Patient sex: F
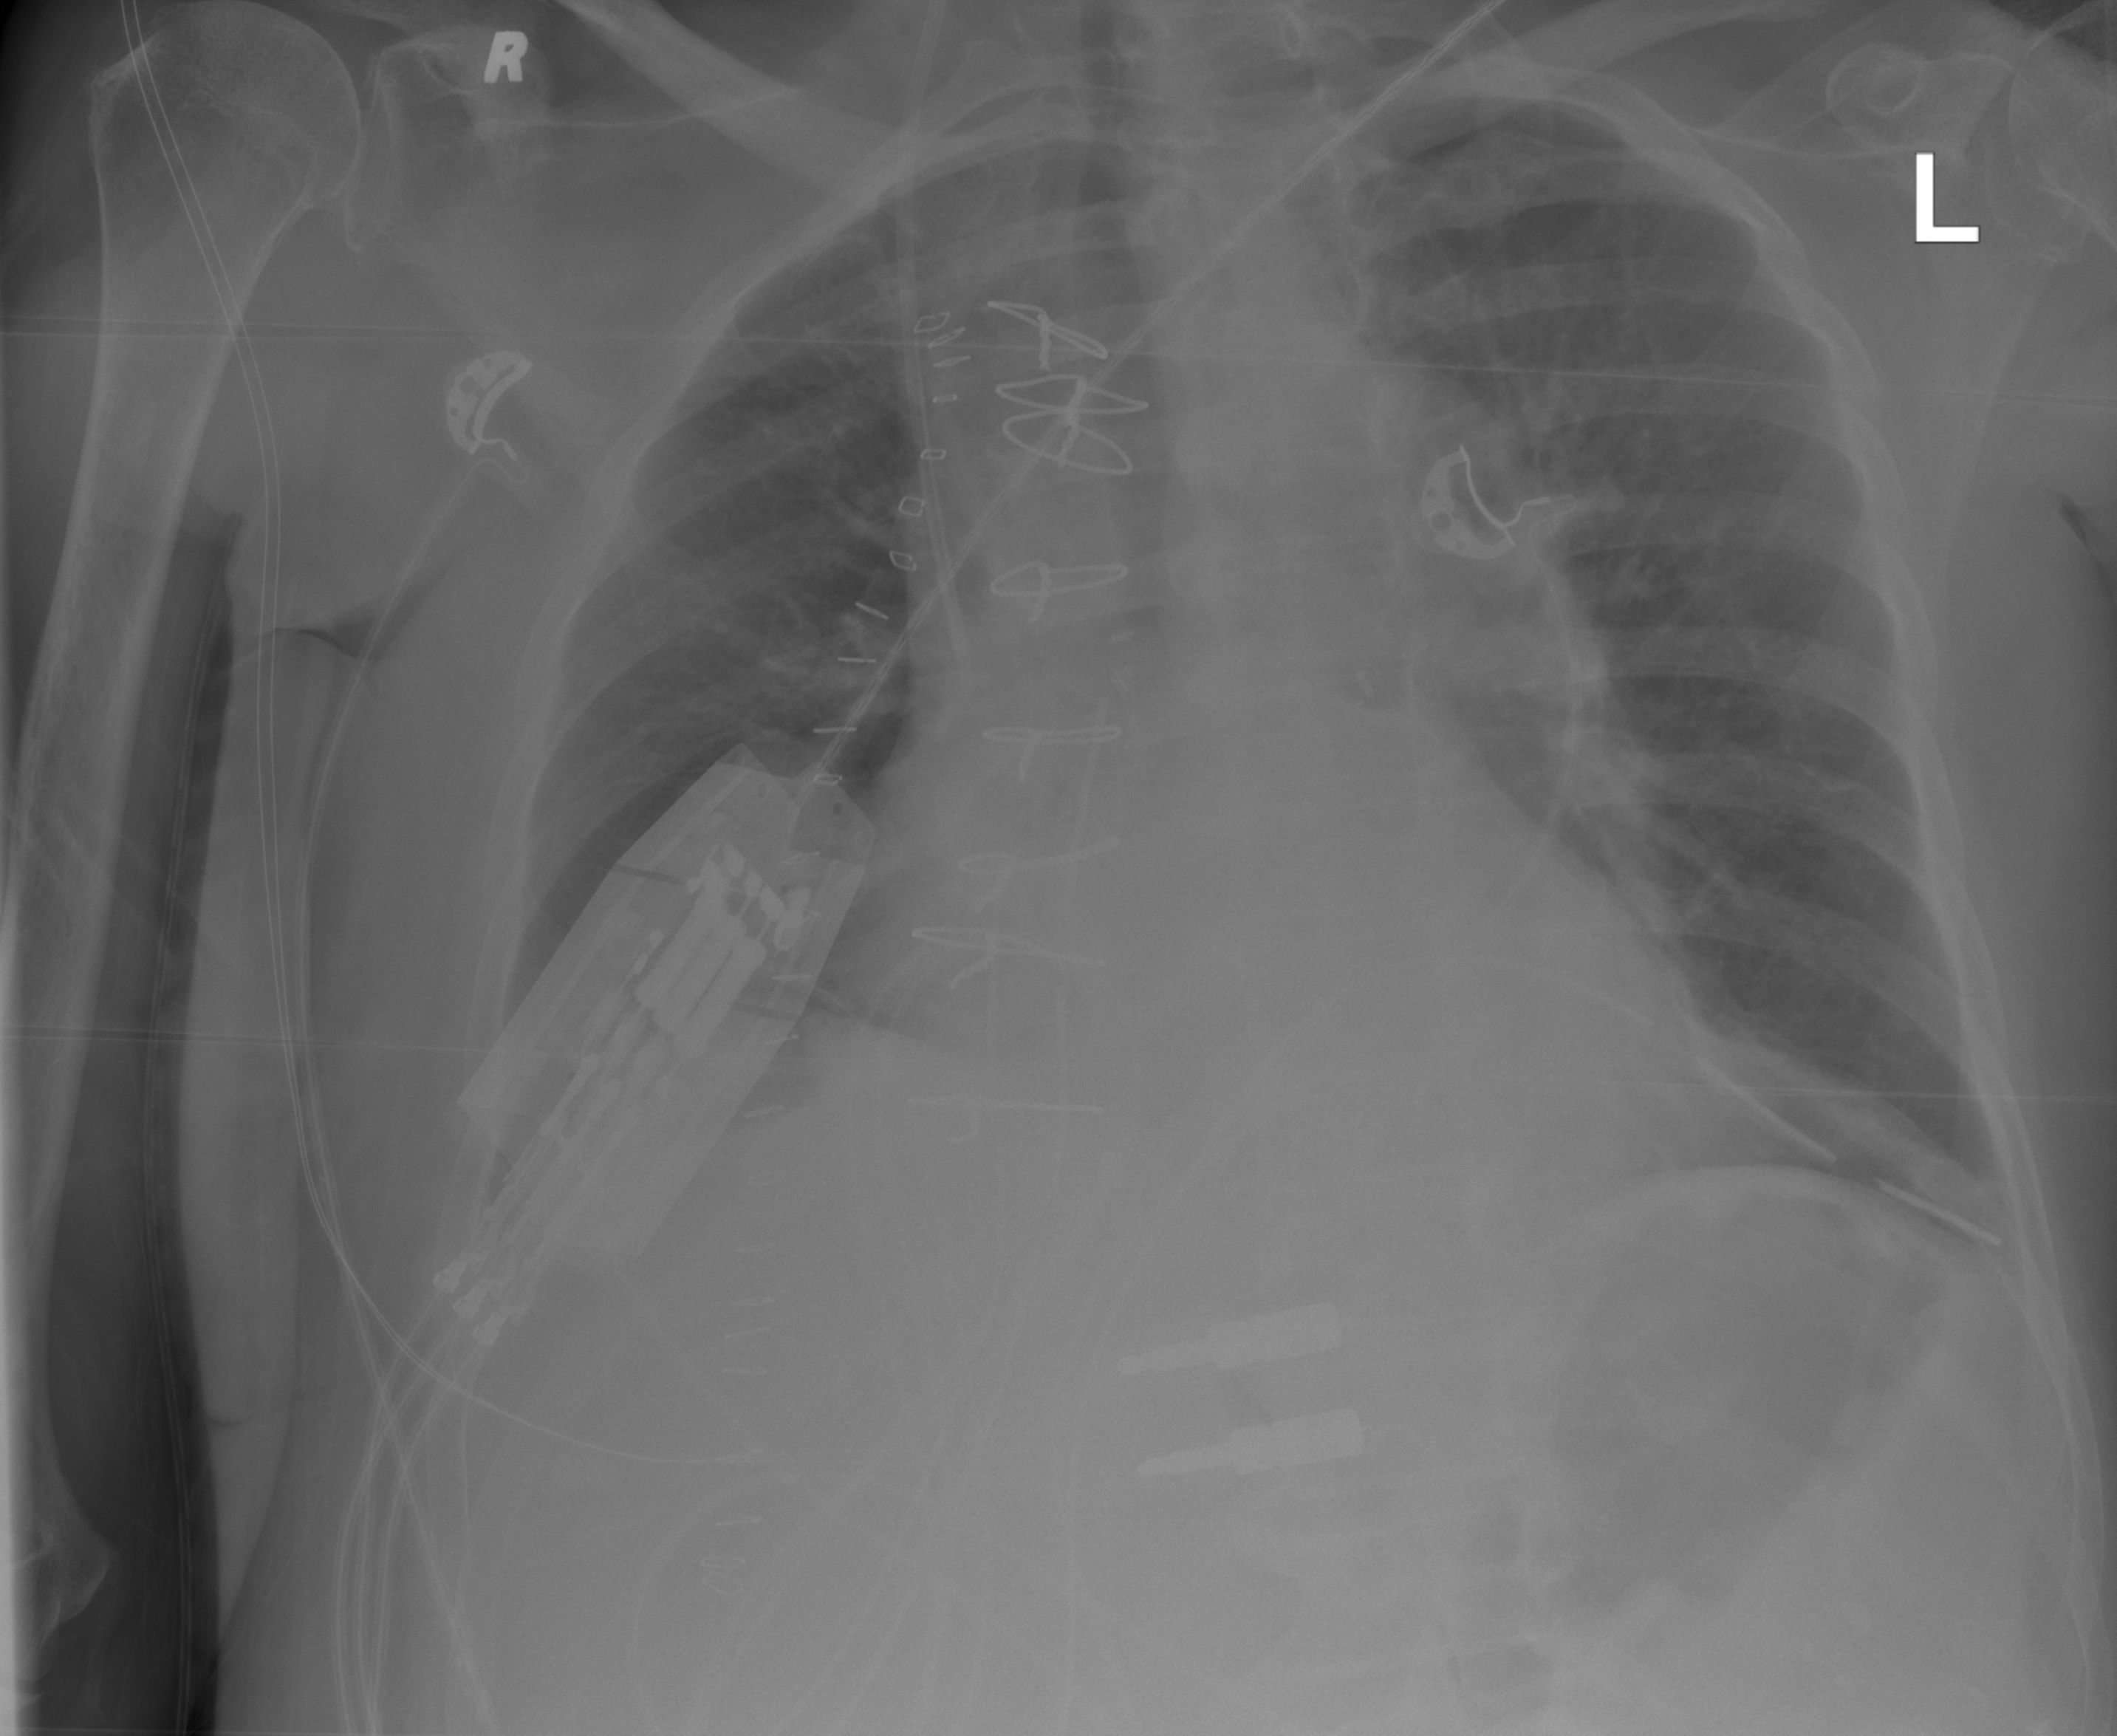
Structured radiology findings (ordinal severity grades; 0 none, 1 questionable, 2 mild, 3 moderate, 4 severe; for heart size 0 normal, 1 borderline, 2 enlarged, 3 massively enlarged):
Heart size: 1
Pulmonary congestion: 0
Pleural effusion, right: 0
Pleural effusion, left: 0
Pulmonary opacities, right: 0
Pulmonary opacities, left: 0
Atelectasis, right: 0
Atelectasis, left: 2